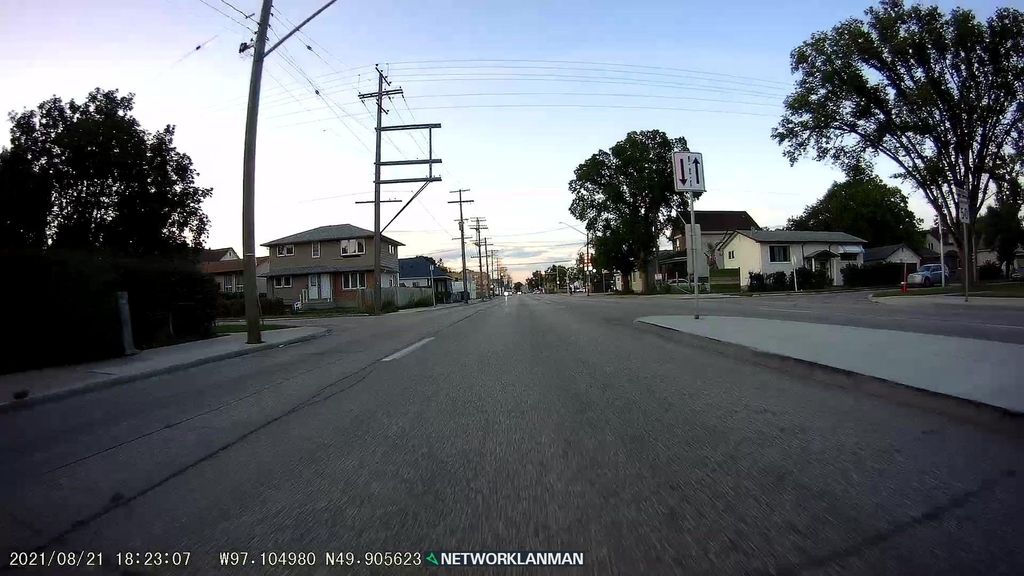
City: winnipeg